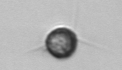
Label: Acanthoica_quattrospina